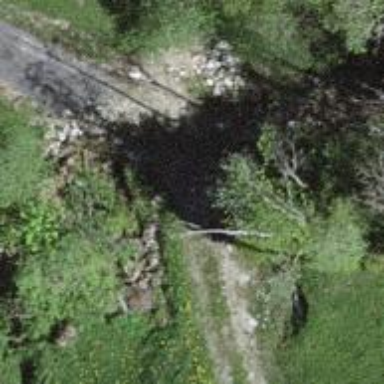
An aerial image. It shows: Culvert tunnel under ditch.